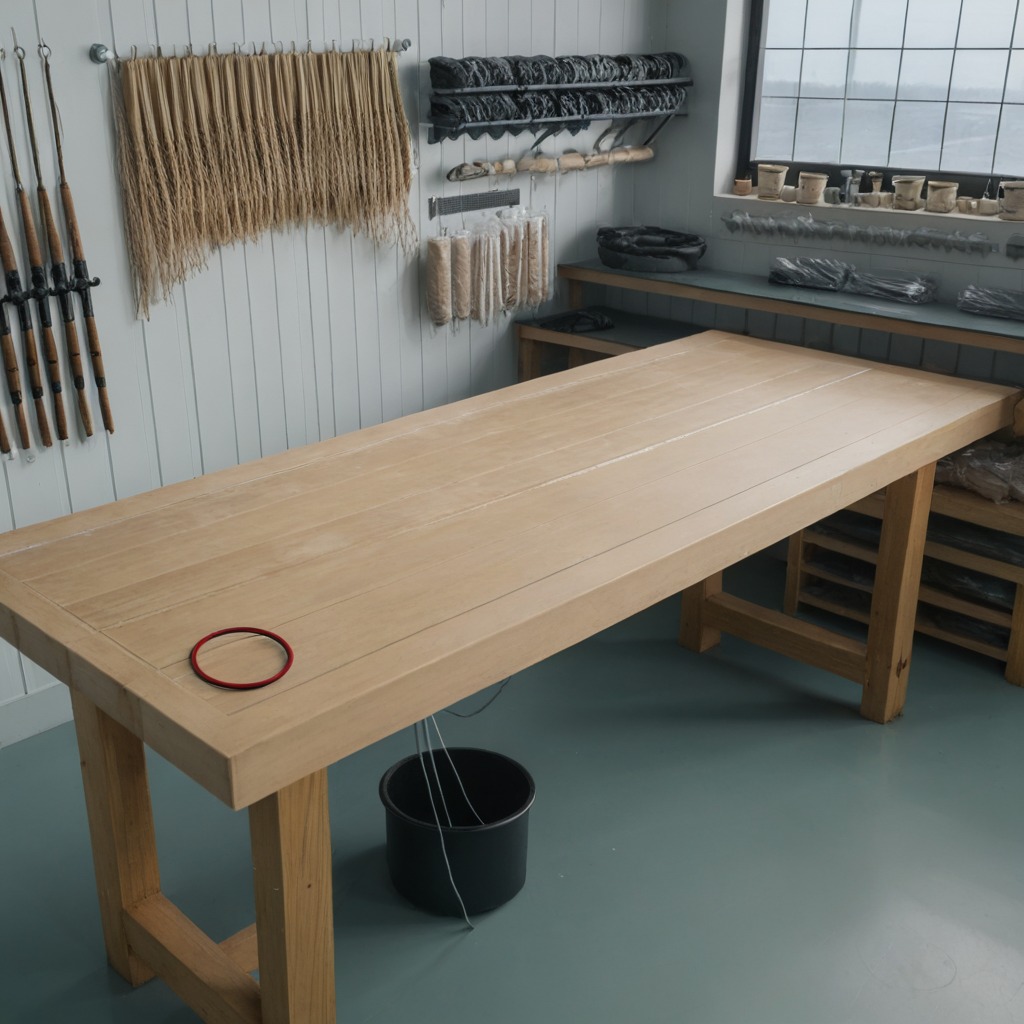
A rubber O-ring is lying on the workbench inside a coastal fishing gear workshop.